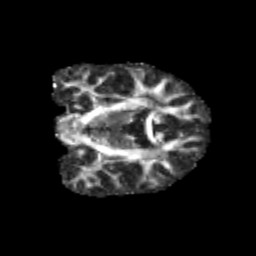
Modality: FA
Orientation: coronal
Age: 12
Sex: male
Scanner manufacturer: siemens
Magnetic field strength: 3 T
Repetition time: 3.8 s
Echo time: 0.07 s